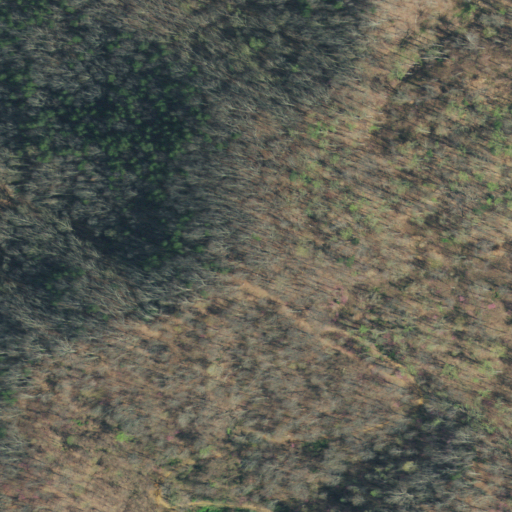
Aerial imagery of ridge(s) in Tennessee named Little Poor Valley Ridge containing deciduous forest and mixed forest